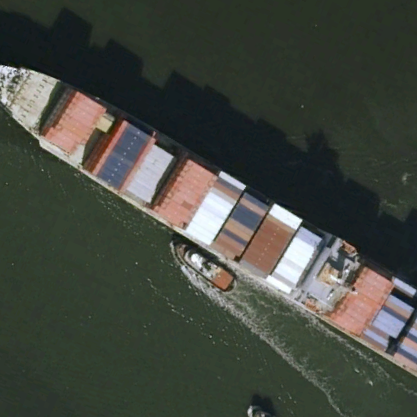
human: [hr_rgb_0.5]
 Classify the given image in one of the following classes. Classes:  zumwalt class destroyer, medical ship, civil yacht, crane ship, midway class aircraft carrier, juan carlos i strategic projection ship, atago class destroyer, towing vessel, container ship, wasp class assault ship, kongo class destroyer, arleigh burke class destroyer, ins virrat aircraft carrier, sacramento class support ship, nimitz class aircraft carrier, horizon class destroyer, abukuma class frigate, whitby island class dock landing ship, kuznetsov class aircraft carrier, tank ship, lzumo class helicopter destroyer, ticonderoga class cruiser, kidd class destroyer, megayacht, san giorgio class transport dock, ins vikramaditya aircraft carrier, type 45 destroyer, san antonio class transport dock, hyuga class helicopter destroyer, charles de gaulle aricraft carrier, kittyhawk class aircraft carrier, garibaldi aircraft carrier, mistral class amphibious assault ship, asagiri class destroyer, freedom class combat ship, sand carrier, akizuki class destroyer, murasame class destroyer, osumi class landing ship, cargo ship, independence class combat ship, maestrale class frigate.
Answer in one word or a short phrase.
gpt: Container ship